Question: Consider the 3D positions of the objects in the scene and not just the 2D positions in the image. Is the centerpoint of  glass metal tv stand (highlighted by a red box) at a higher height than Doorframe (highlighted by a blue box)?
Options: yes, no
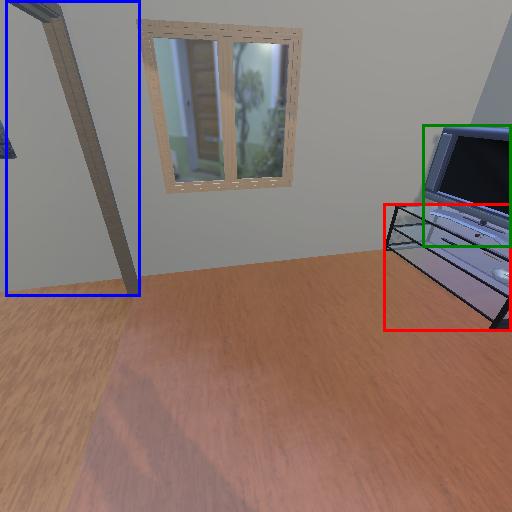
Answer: yes